Interaction volume radius: 5 \u00c5
Interaction volume height: 20 \u00c5
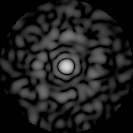
Disorder parameter: 0.8856